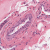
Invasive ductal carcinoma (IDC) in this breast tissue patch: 0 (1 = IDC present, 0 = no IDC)